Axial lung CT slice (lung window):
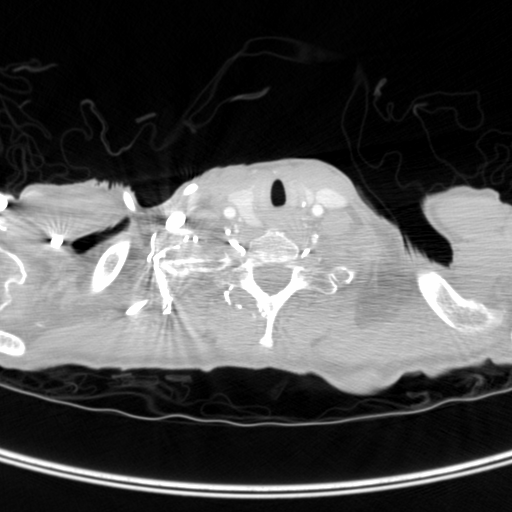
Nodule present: no